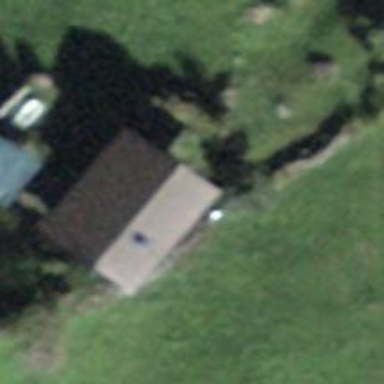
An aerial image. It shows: Cabin.